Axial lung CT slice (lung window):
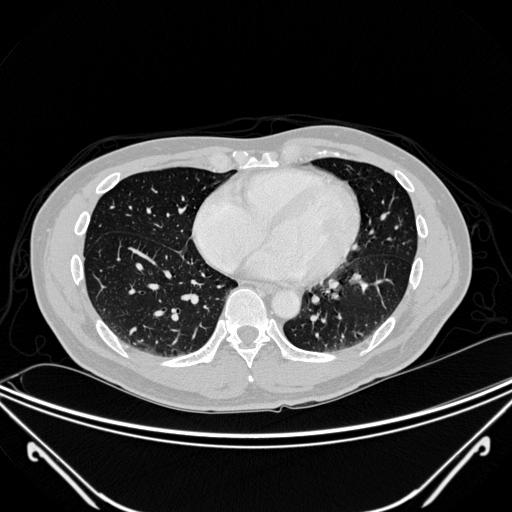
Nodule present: no